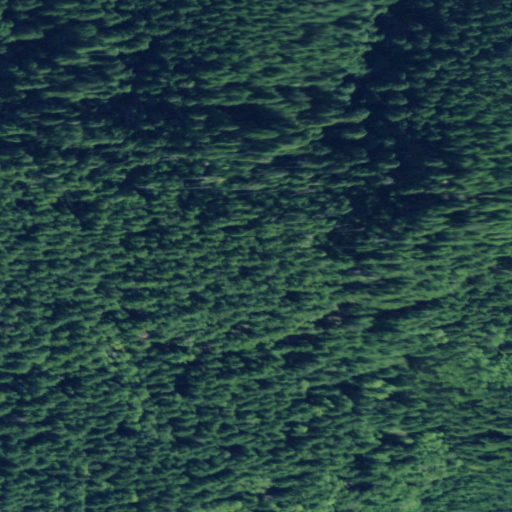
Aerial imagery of mountain in Washington named Longfellow Hill containing only evergreen forest